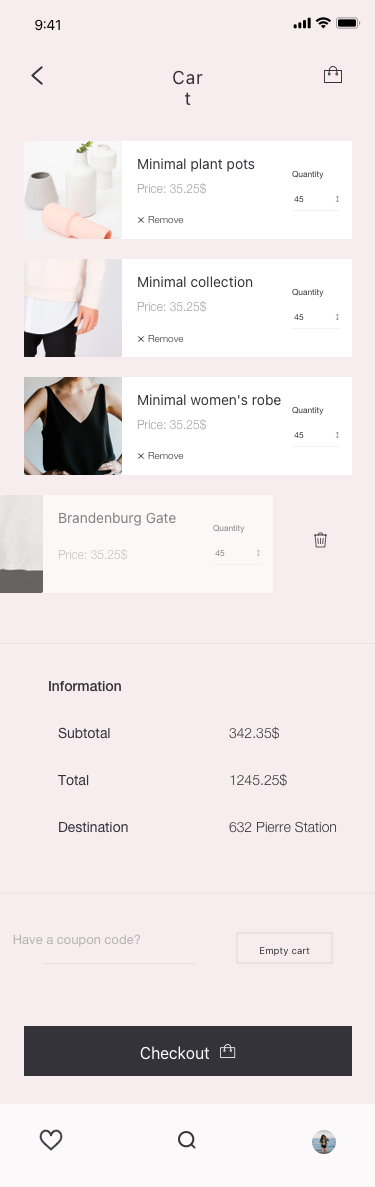
Text in this UI design:
Subtotal
342.35$
Total
1245.25$
Destination
632 Pierre Station
Information
45
Quantity
Remove
Price: 35.25$
Minimal plant pots
45
Quantity
Remove
Price: 35.25$
Minimal collection
45
Quantity
Remove
Price: 35.25$
Minimal women's robe
45
Quantity
Price: 35.25$
Brandenburg Gate
Cart